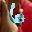
Label: 6